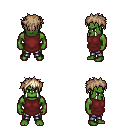
a pixel art fantasy rpg character, male body template, orc, green skin, maroon tunic, metal pants, white blonde bedhead hairstyle, four views (front, back, left, right), 2x2 character sprite sheet, small pixel art, hard edges, no anti-aliasing